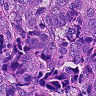
Metastatic tissue present: yes